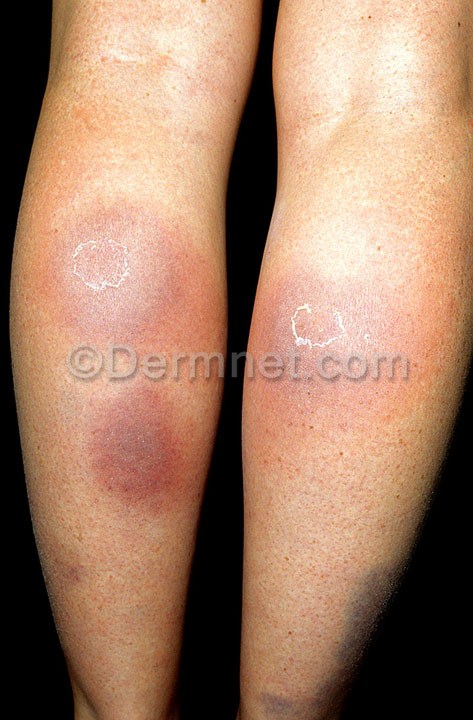
Disease: Systemic Disease